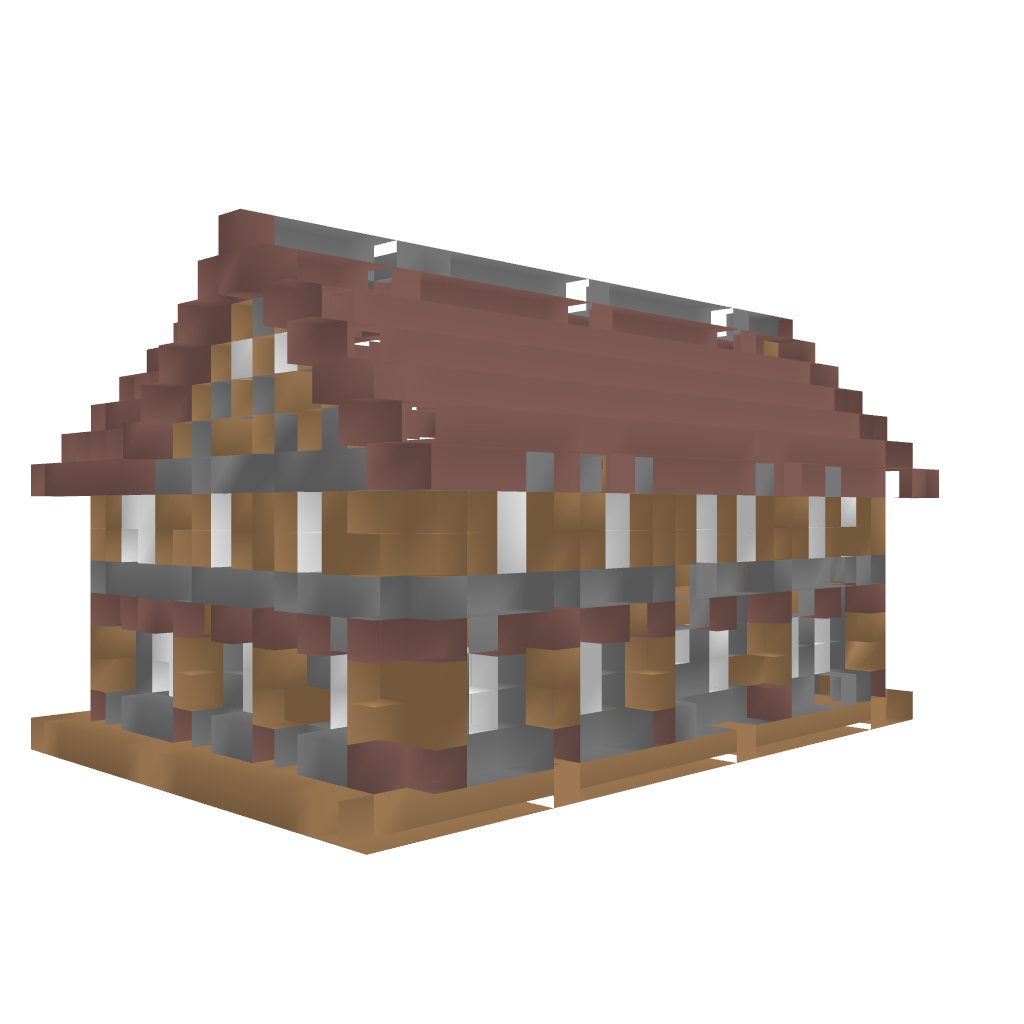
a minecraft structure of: Tavern high quality